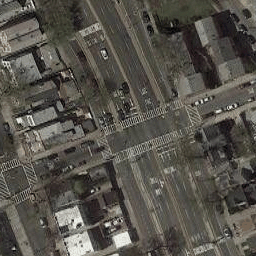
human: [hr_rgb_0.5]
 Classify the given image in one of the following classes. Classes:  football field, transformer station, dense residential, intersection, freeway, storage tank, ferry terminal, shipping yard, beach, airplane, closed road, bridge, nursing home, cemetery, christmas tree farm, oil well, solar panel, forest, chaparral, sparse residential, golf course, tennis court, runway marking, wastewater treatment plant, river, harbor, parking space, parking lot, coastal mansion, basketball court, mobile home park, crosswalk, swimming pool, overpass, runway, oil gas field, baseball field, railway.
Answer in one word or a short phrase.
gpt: intersection